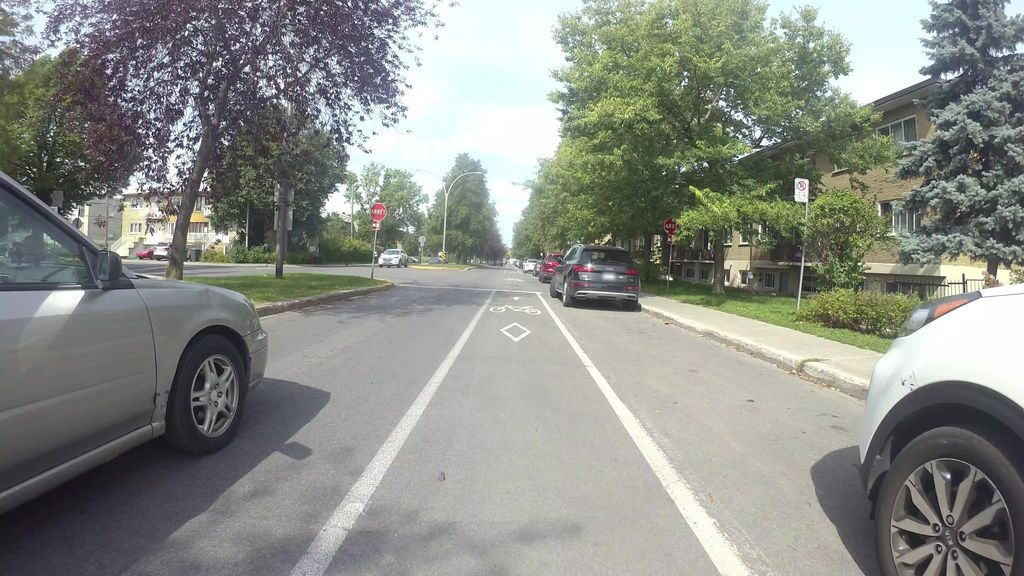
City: montreal